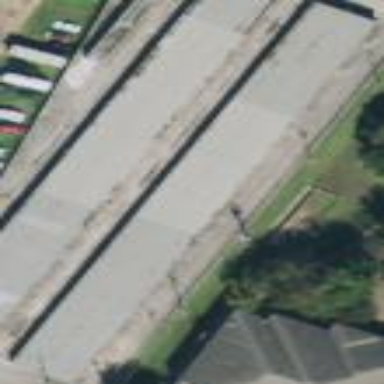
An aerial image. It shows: Storage rental shop located in building.